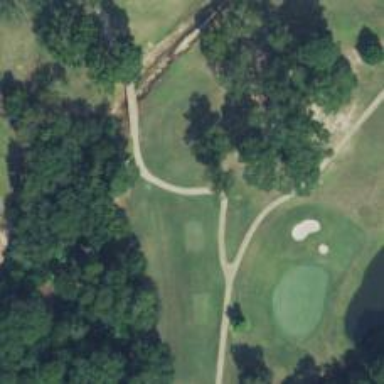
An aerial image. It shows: Path for golf carts.